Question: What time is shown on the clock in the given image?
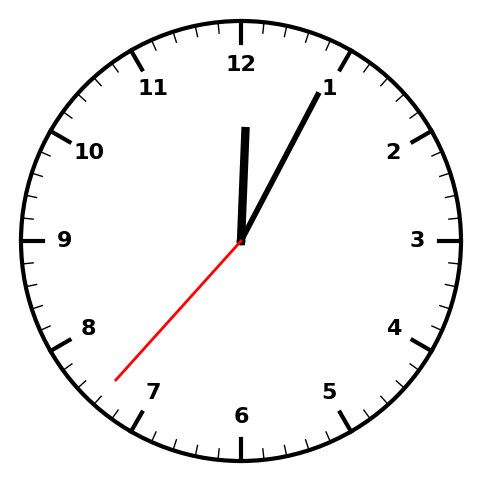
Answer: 12:04:37